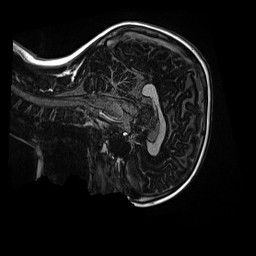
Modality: MP2RAGE
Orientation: sagittal
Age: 9
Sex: female
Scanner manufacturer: siemens
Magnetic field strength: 3 T
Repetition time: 4 s
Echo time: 0.00303 s